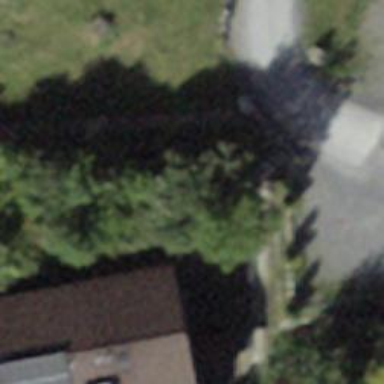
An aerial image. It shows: Road with steps.